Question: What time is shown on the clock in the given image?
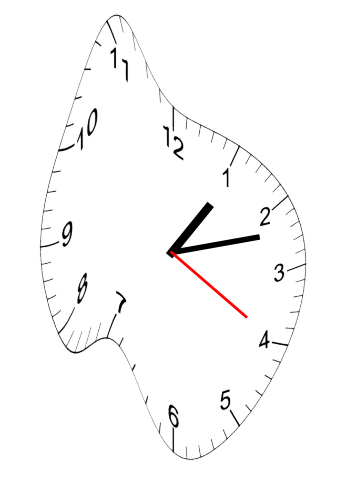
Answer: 01:12:20